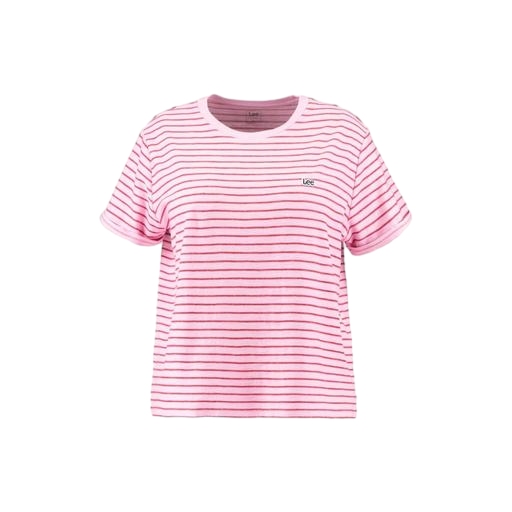
pink striped shortsleeved t-shirt, club stripe tee, pink graphic t-shirt, white background